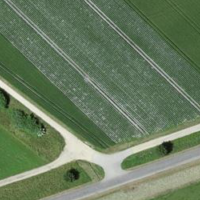
EUNIS habitat code: 52
Species observed at this site:
Emberiza calandra
Emberiza citrinella